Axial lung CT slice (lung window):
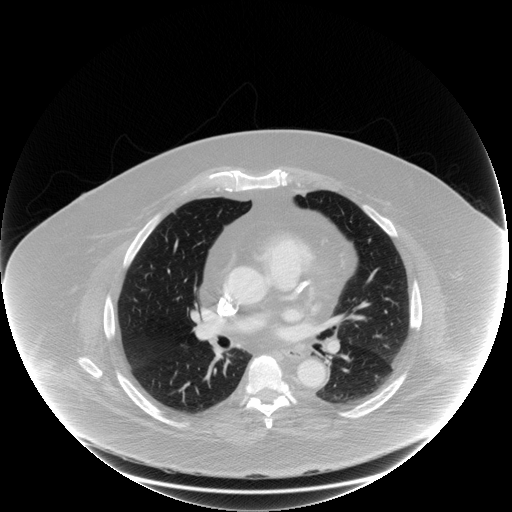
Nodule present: no